Field crop: maize
Growth stage: 2
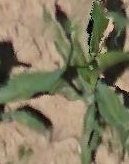
Species: maize